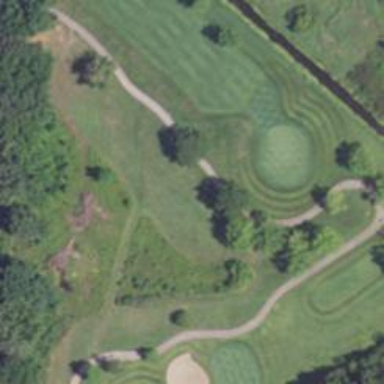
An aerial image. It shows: Path used for both walking and golf.